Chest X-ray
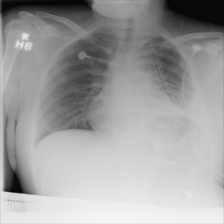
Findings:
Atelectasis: positive
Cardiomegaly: negative
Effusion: positive
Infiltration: negative
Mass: negative
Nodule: negative
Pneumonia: negative
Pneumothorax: negative
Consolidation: negative
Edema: negative
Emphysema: negative
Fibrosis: negative
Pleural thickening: negative
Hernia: negative